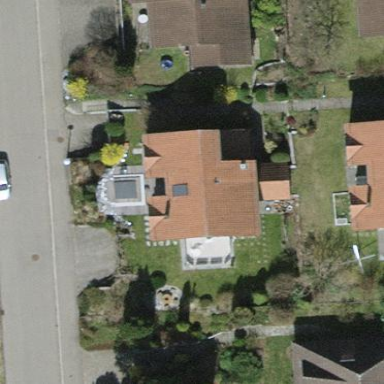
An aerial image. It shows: Building with tile roof.